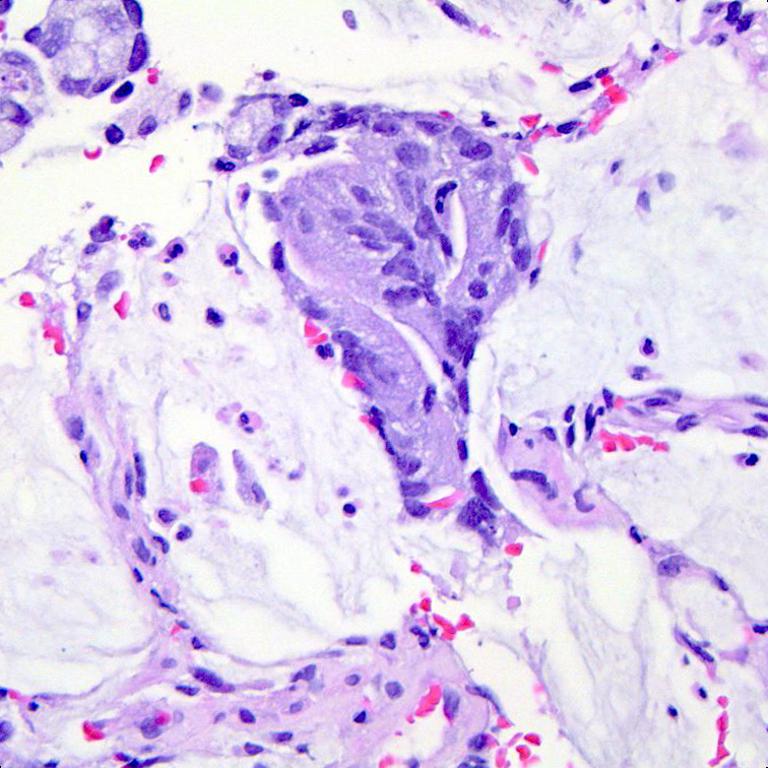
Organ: colon
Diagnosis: adenocarcinomas